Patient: sex F, age 59
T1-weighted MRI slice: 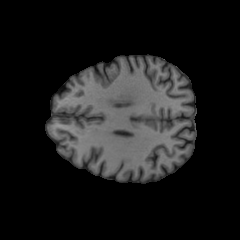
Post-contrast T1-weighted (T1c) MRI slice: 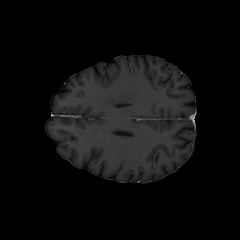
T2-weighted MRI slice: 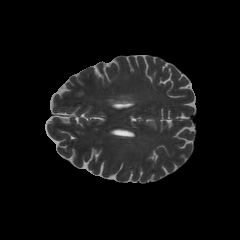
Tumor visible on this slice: yes
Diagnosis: Glioblastoma, IDH-wildtype
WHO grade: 4